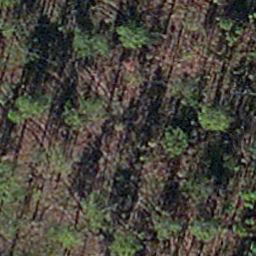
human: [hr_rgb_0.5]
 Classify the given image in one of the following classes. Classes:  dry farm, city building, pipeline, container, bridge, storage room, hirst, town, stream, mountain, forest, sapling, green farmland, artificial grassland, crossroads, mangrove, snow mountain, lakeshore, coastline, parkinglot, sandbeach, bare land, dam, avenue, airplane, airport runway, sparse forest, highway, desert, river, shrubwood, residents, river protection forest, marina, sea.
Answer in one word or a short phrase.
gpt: sapling